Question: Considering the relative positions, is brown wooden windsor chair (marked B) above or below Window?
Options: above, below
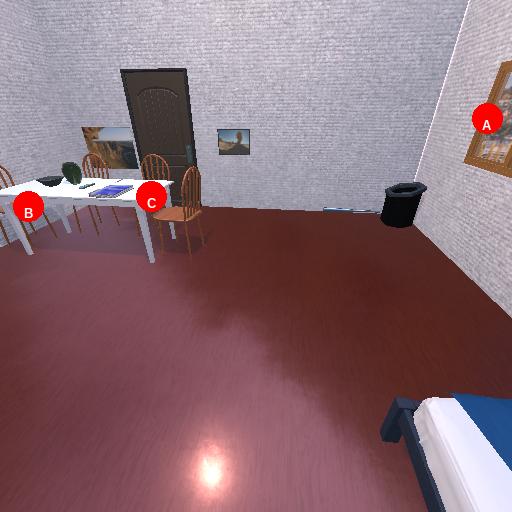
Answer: above